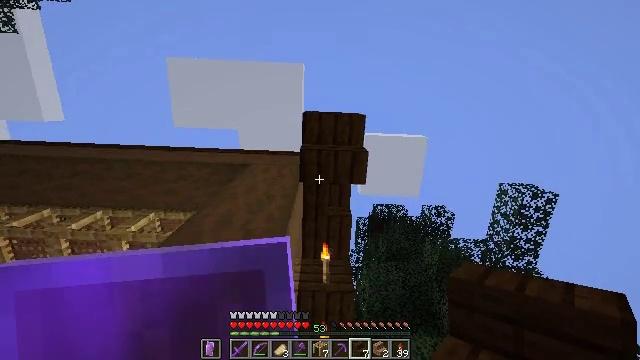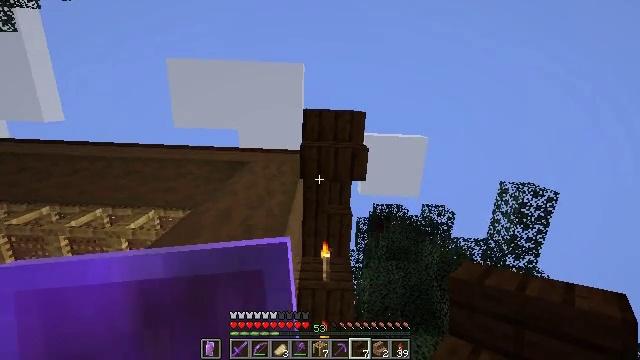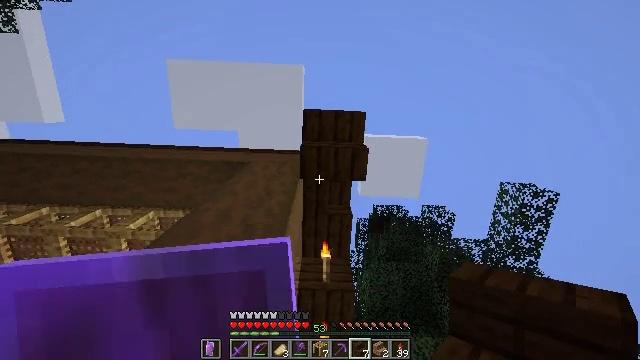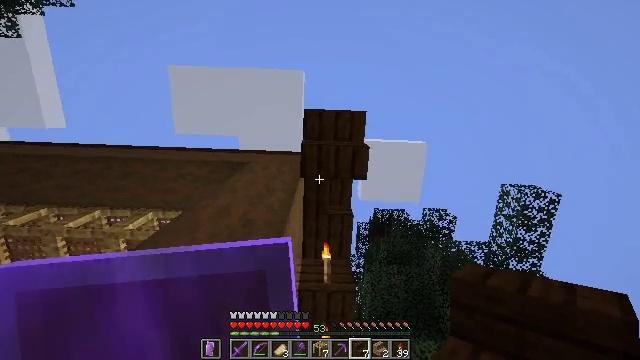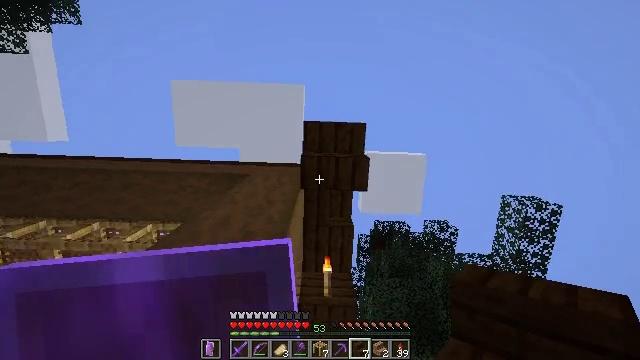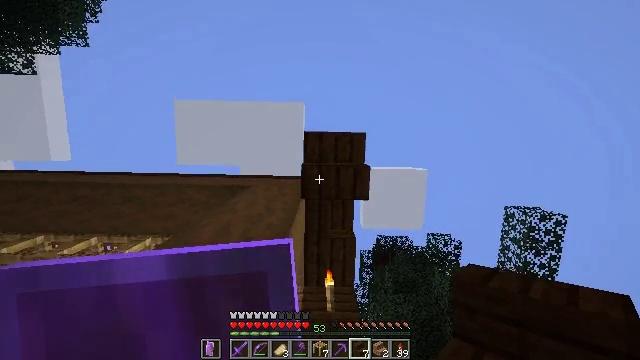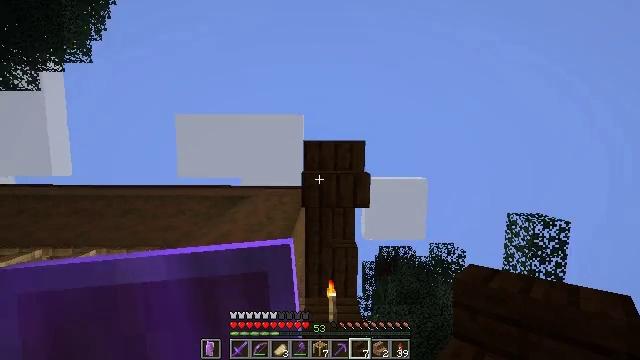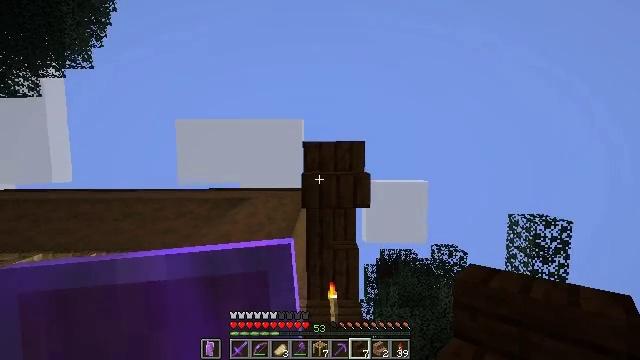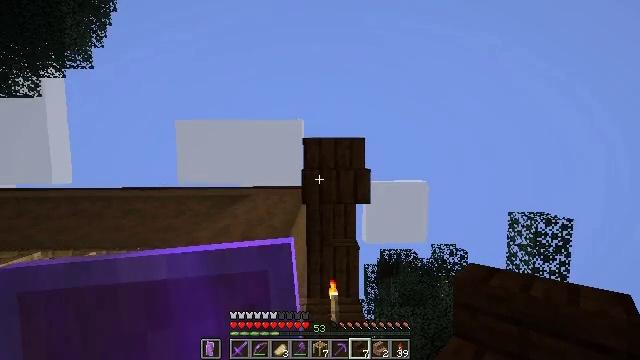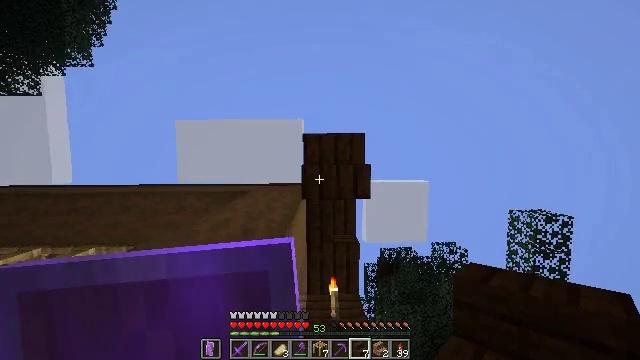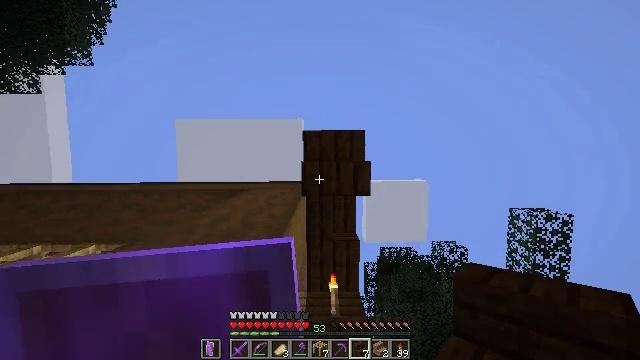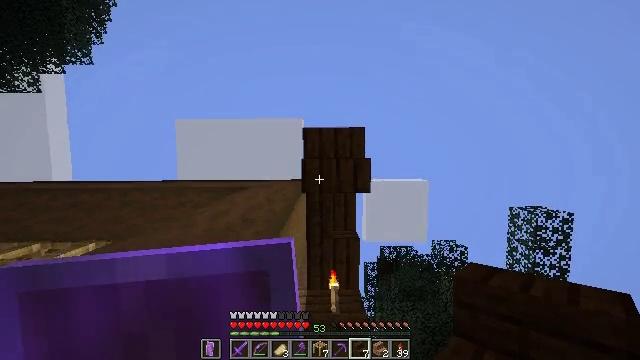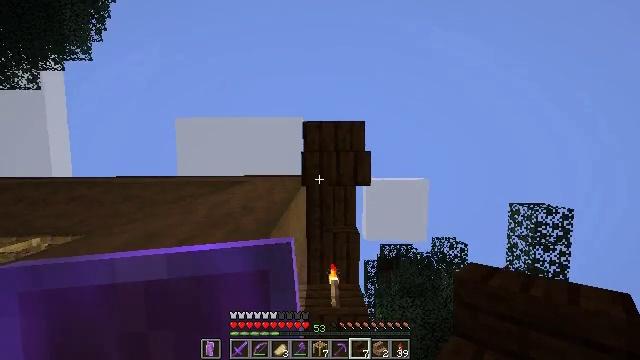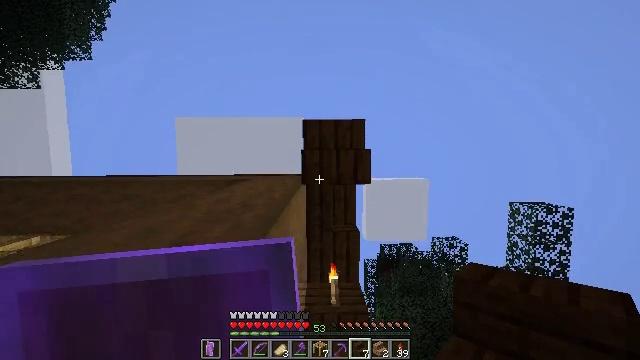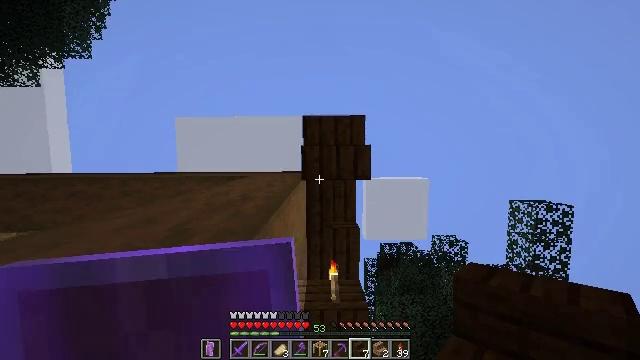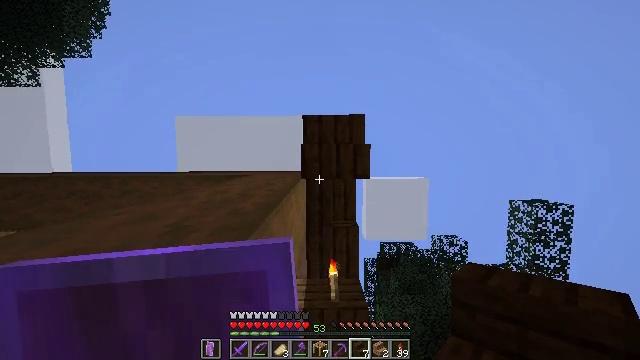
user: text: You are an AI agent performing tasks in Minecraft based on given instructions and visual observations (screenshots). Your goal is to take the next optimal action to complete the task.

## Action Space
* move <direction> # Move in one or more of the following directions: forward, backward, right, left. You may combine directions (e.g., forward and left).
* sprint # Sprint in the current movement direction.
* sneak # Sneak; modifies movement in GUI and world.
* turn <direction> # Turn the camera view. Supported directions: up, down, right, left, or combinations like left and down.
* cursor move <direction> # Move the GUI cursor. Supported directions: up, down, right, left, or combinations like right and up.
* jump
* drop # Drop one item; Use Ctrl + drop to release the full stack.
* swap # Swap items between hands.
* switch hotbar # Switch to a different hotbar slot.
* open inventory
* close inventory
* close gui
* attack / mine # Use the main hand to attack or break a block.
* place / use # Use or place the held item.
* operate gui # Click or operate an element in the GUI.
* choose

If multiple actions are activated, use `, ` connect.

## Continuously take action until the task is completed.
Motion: motion action
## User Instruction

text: Break the dark oak stairs to collect them.
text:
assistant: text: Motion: move forward, sneak
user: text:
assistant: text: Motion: move forward, sneak
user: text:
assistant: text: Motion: move forward and move right, sneak, turn up
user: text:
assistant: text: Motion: move forward and move right, sneak, turn up
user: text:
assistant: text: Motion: move forward and move right, sneak, turn up
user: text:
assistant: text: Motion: move forward and move right, sneak, turn up
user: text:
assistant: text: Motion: move forward and move right, sneak
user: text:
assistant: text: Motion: move forward and move right, sneak
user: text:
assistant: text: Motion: move forward and move right, sneak
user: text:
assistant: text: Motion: move forward and move right, sneak
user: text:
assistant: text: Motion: move forward and move right, sneak
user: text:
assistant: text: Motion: move forward and move right, sneak
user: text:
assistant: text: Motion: move forward and move right, sneak
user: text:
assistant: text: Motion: move forward and move right, sneak
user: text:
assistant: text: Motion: move forward and move right, sneak
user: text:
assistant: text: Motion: move forward and move right, sneak
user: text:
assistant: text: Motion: move forward and move right, sneak
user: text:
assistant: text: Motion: move forward and move right, sneak
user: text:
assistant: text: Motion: move forward and move right, sneak
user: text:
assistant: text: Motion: move forward and move right, sneak
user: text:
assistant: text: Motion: move forward and move right, sneak
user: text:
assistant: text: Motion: move forward and move right, sneak
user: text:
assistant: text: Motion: move forward and move right, sneak
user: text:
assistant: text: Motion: move forward and move right, sneak
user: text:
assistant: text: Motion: move forward, sneak
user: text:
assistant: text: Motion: sneak
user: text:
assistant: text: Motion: sneak
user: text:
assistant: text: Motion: sneak
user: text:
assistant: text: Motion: sneak
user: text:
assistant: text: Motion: sneak, turn up